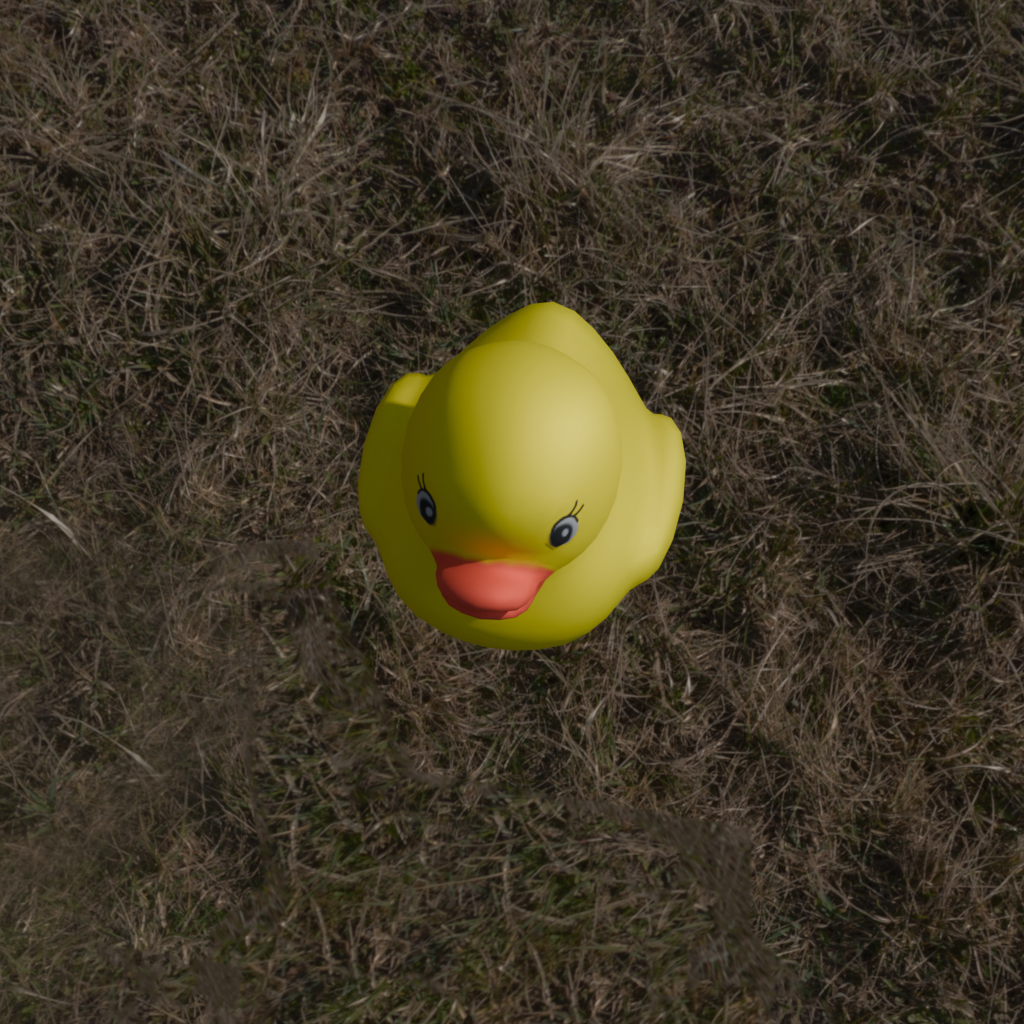
an image of a yellow rubber duck seen from <front_top> in an open field with a bleft sun and scattered clouds in the sky.